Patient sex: F
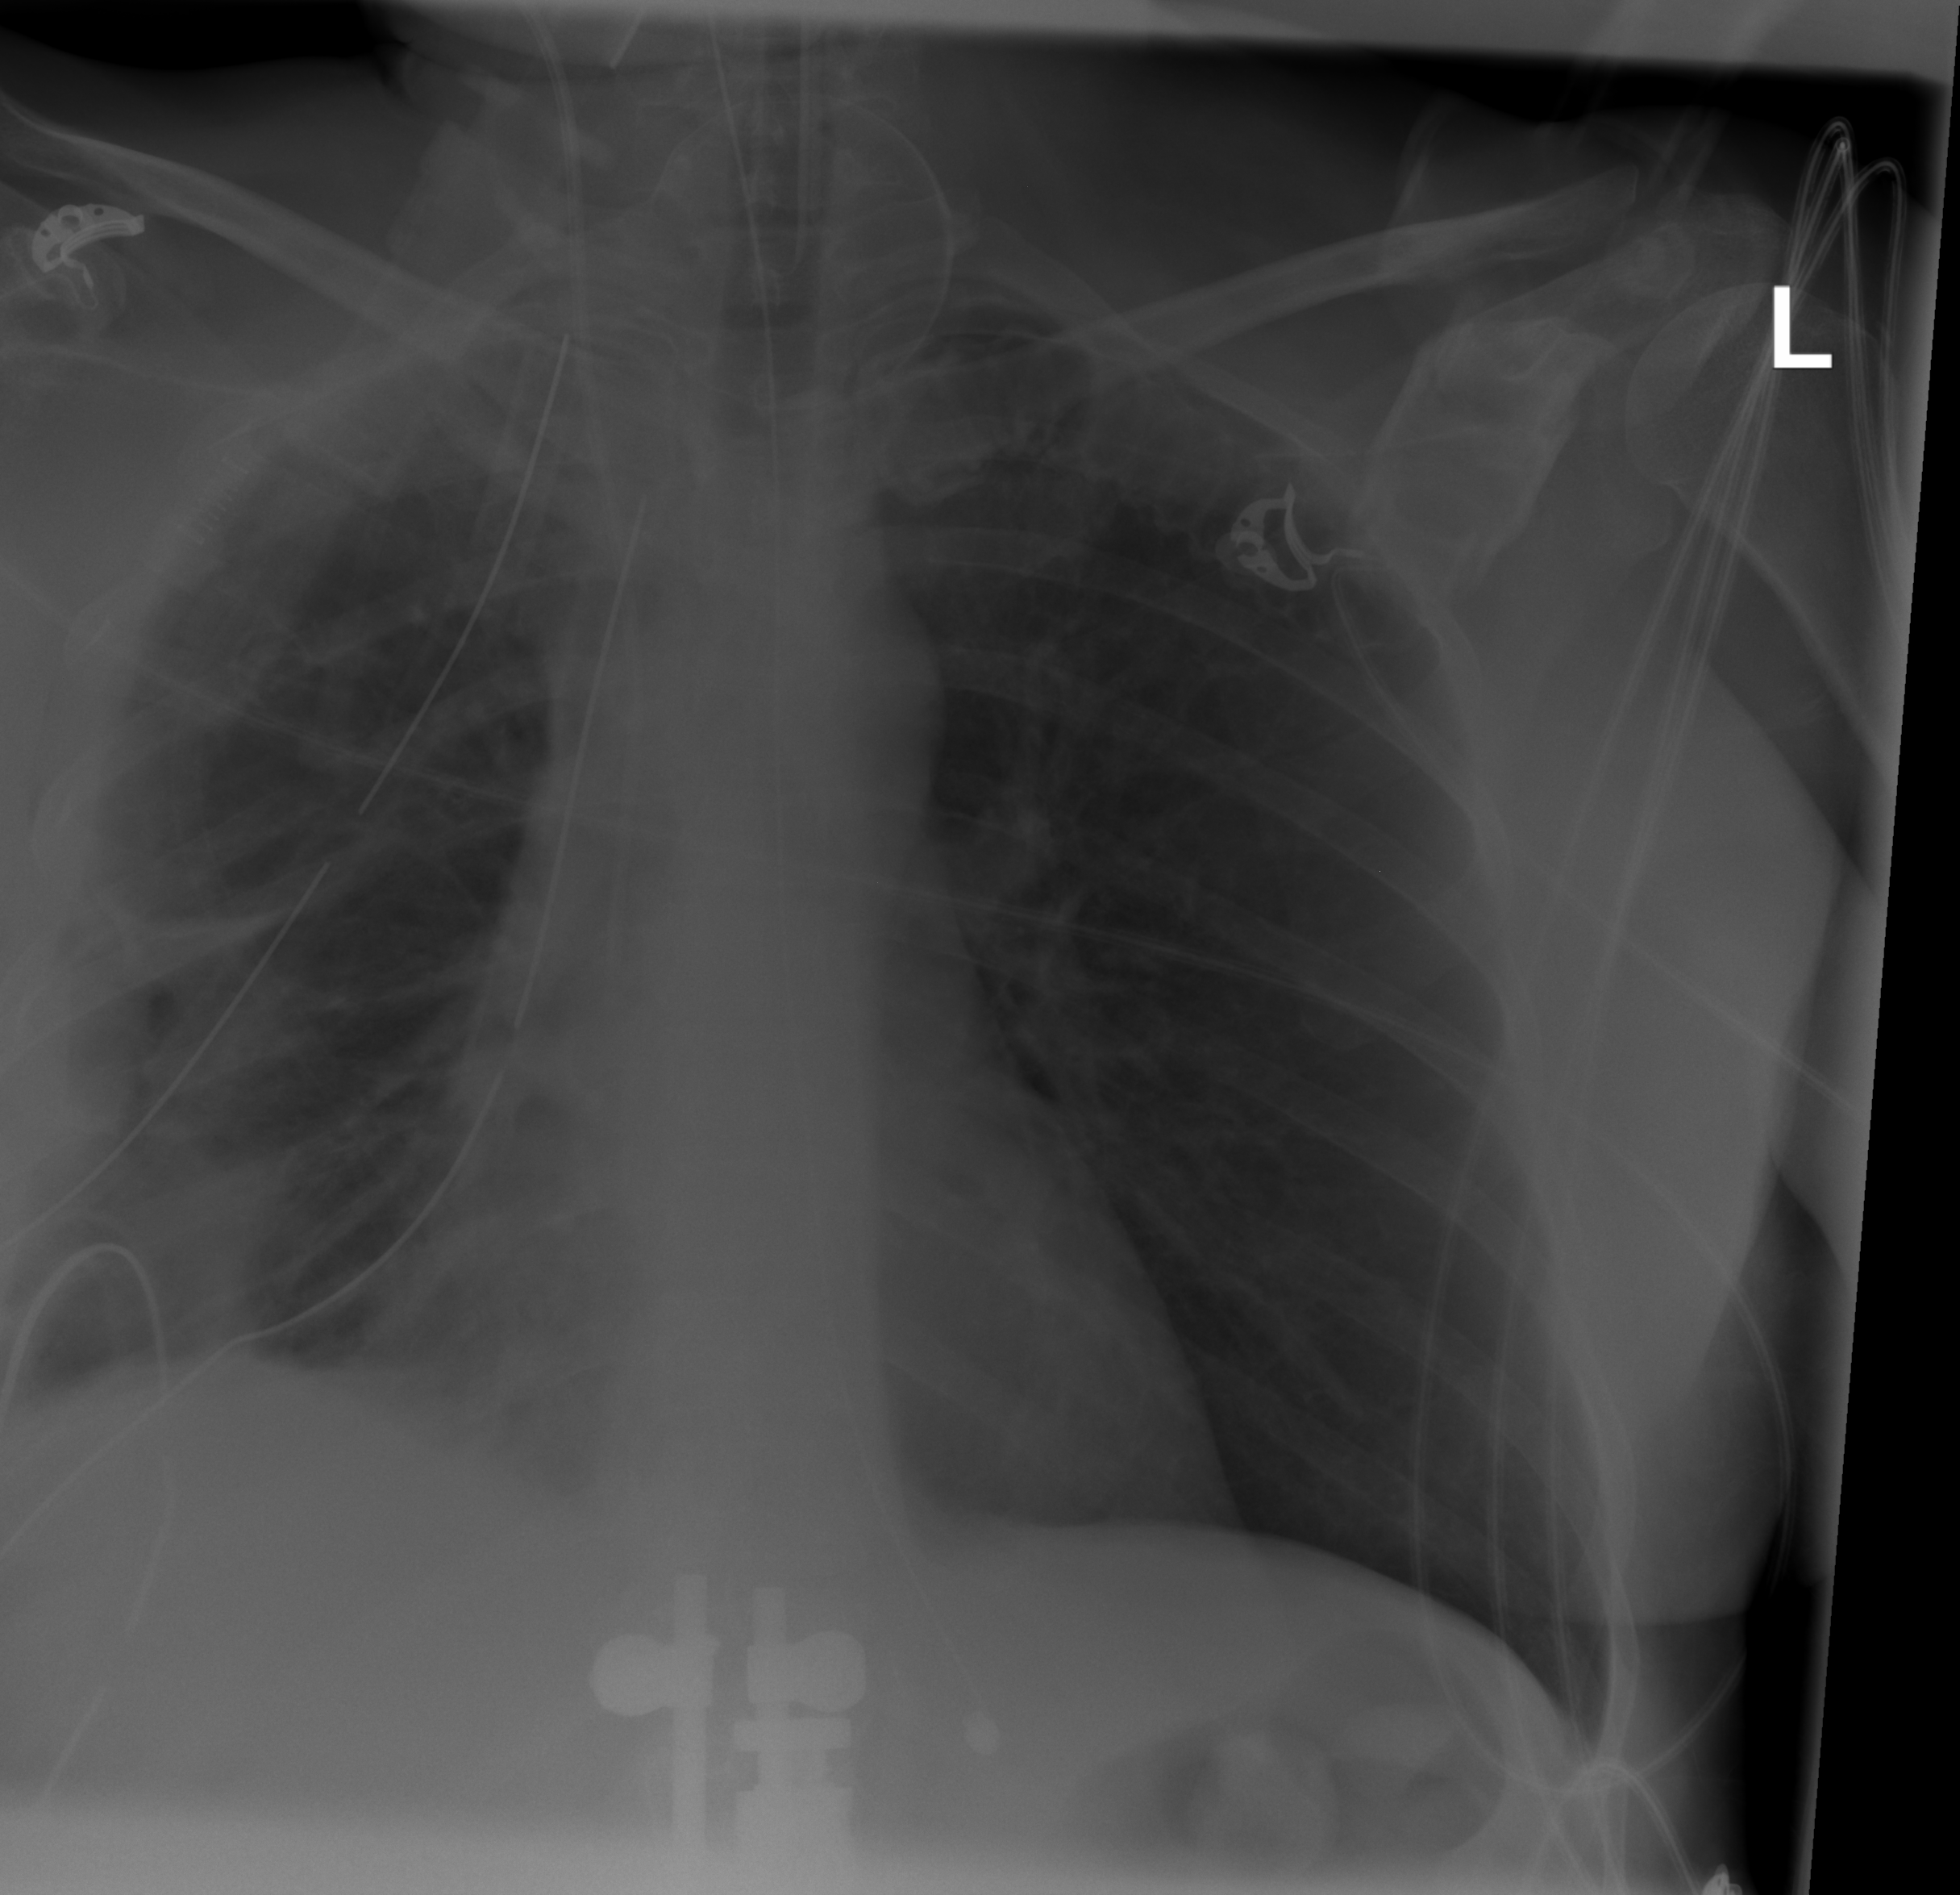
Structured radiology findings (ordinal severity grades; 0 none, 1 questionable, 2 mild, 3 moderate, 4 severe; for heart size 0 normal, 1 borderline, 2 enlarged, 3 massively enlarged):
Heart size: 0
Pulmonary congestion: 0
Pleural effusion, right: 2
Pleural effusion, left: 0
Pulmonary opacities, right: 0
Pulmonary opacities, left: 0
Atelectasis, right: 2
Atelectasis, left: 0